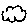
Label: cloud